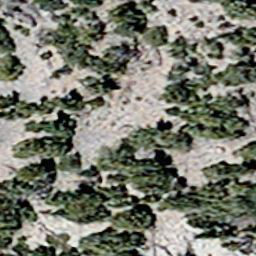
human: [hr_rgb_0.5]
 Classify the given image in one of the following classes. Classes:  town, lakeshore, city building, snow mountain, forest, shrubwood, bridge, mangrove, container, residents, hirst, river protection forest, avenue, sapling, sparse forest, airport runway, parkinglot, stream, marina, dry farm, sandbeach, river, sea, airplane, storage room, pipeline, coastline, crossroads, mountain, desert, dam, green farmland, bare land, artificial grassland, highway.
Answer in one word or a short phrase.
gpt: sparse forest